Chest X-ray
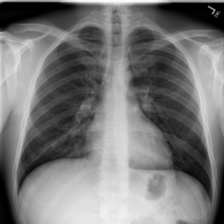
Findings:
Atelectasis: negative
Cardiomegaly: negative
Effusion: negative
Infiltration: negative
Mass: negative
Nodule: negative
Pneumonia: negative
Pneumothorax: negative
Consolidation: negative
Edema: negative
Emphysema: negative
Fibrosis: negative
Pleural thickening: negative
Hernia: negative